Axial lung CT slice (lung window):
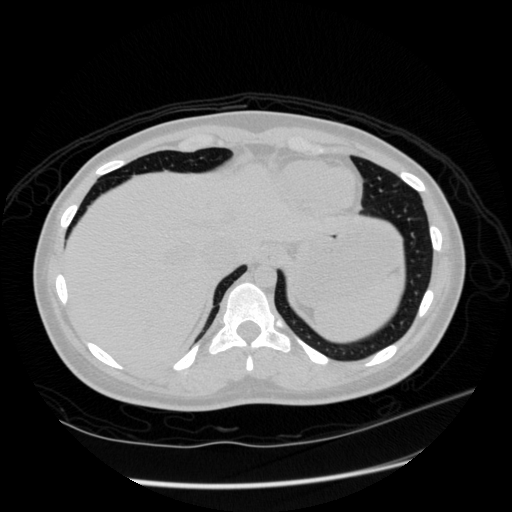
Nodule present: no